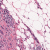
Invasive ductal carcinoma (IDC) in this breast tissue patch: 1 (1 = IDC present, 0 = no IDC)